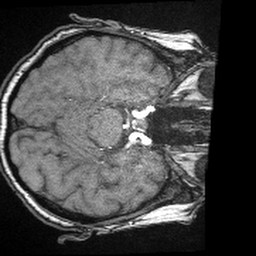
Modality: angio
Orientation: axial
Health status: ill
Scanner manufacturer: siemens
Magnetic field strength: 1.5 T
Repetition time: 0.024 s
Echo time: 0.007 s